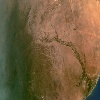
Label: land